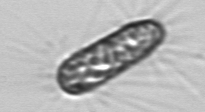
Label: Corethron_hystrix